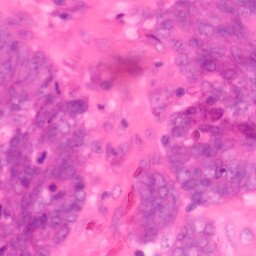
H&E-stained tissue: Colon